Field crop: tomato
Growth stage: 1
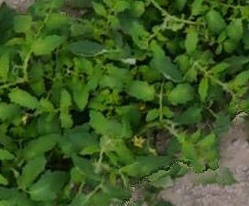
Species: tomato